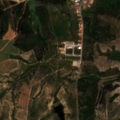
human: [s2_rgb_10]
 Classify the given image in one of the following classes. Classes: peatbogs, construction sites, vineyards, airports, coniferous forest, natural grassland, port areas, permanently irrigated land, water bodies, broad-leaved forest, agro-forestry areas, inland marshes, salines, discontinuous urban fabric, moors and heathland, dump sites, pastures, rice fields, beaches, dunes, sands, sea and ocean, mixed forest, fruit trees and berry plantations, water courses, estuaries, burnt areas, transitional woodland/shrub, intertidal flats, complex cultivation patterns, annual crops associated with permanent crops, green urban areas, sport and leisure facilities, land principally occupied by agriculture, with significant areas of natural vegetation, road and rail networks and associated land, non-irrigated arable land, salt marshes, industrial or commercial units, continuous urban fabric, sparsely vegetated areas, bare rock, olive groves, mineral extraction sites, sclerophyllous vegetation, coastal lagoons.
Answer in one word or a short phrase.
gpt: discontinuous urban fabric, olive groves, broad-leaved forest, transitional woodland/shrub